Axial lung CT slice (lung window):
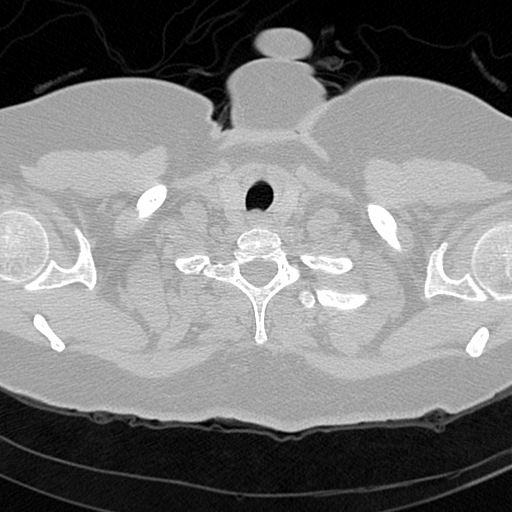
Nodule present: no